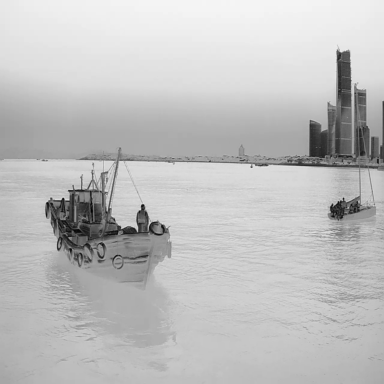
There is a bulk_carrier in the infrared image.